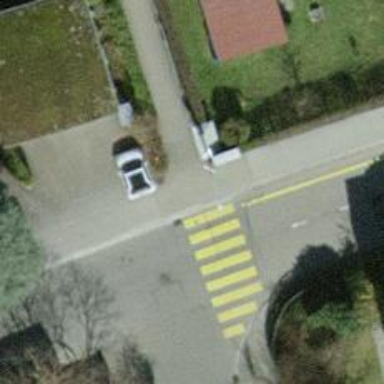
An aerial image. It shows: Sidewalk along the footway.